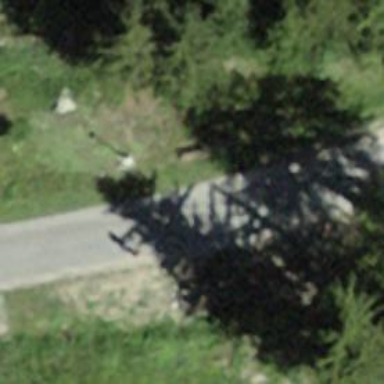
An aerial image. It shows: Brown bench in the vicinity.